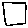
Label: square